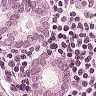
Metastatic tissue present: yes